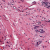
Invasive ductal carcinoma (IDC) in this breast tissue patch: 0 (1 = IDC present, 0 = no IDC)